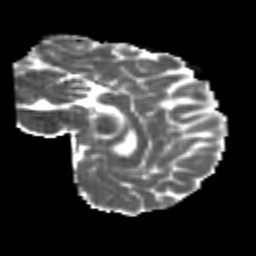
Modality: MD
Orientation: sagittal
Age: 25
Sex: female
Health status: healthy
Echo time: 0.074 s